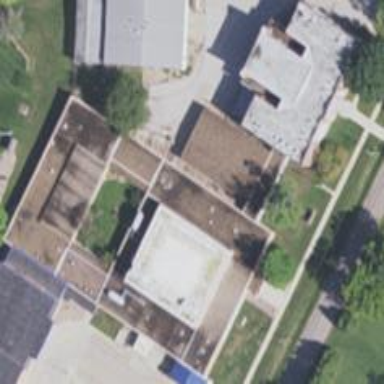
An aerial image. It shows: School building.